高一 · 代数
函数 $f(x)=\left\{\begin{array}{l}x^{2}+1, x \geq 0, \\ -x^{2}, x<0\end{array}\right.$ 的单调性为( ).
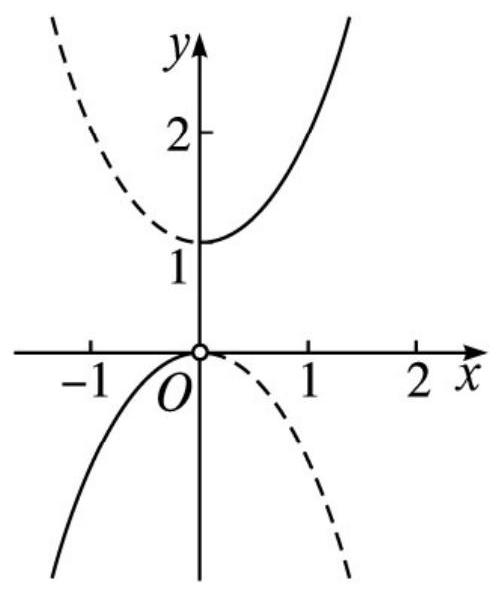
A. 在 $(0,+\infty)$ 上为减函数

B. 在 $(-\infty, 0)$ 上为增函数, 在 $(0,+\infty)$ 上为减函数

C. 不能判断单调性

D. 在 $(-\infty,+\infty)$ 上是增函数
答案: D
解析: D 点拨: 画出分段函数 $f(x)$ 的图像可知, $f(x)$ 在 $(-\infty,+\infty)$ 上是增函数.